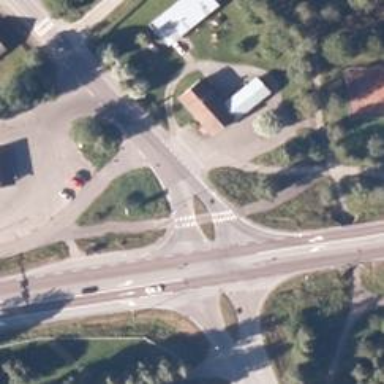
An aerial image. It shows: Island crossing on the road.